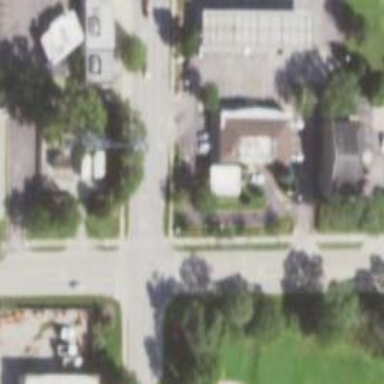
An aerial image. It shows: Convenience shop.